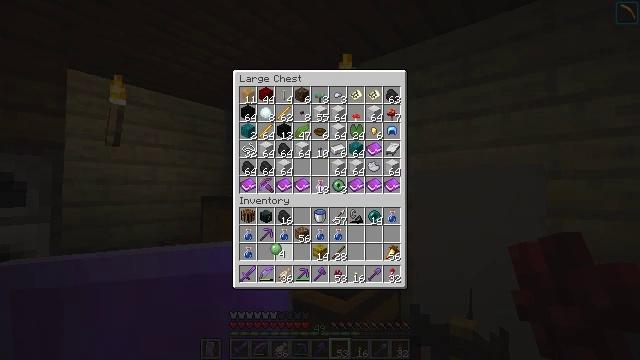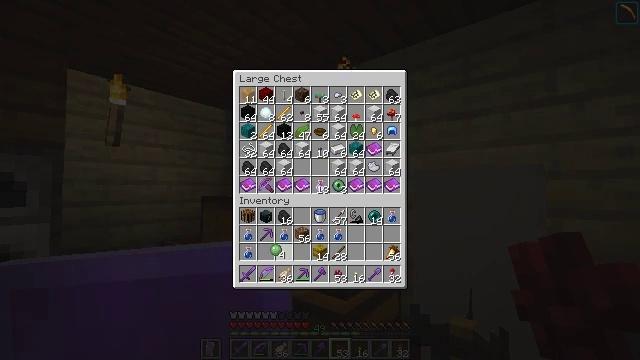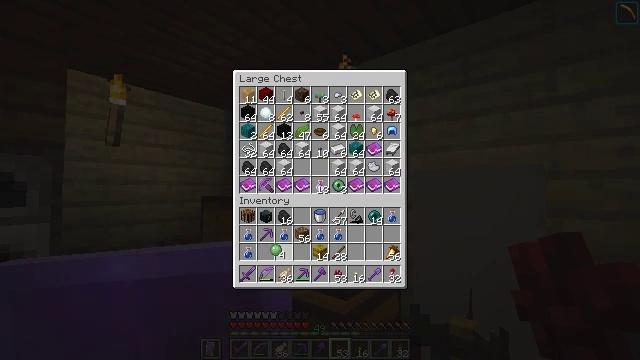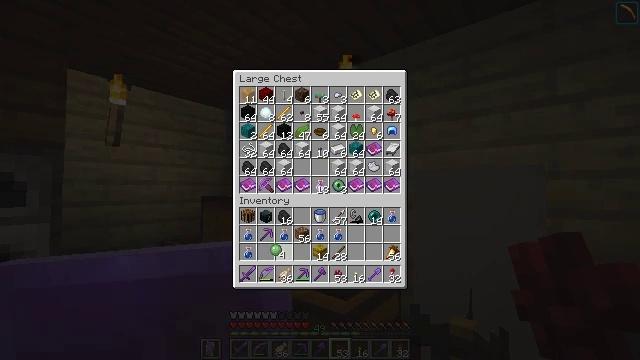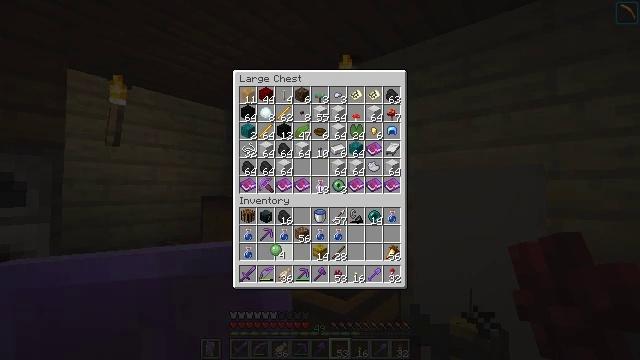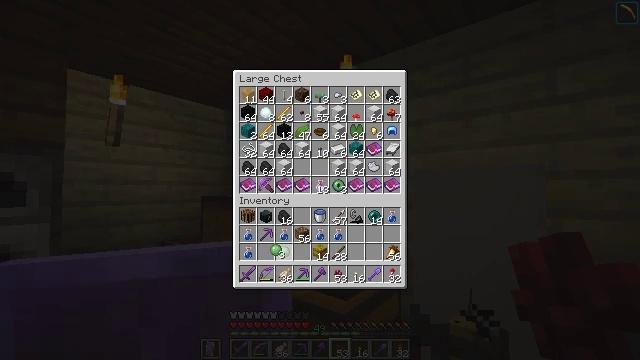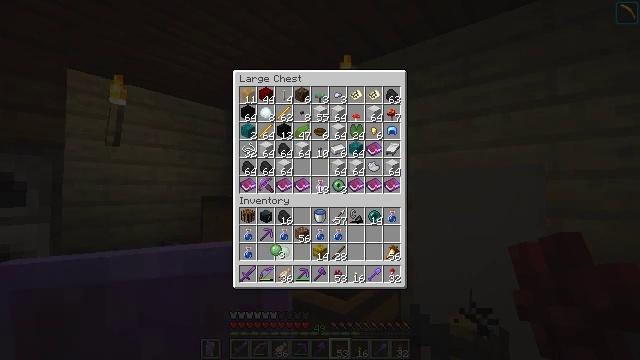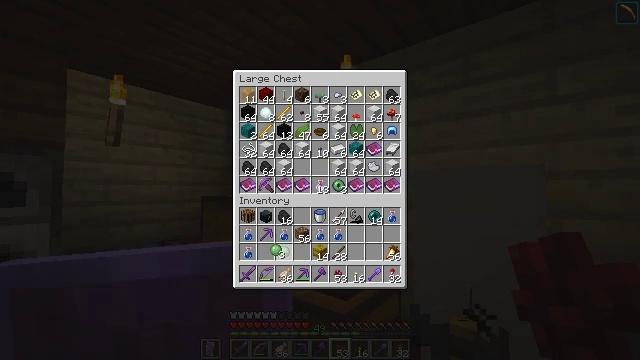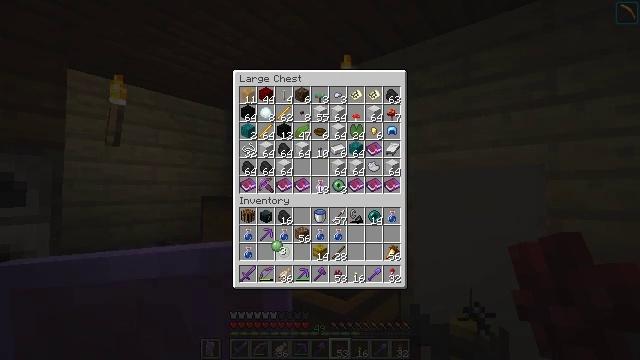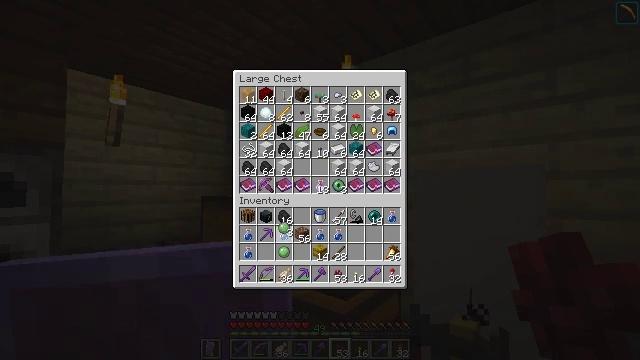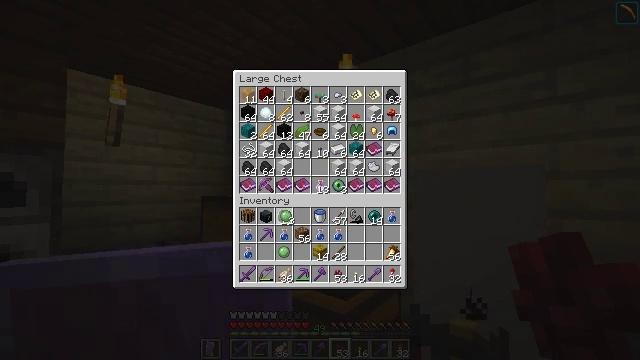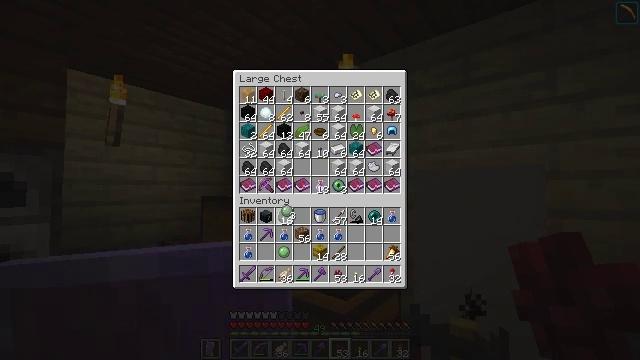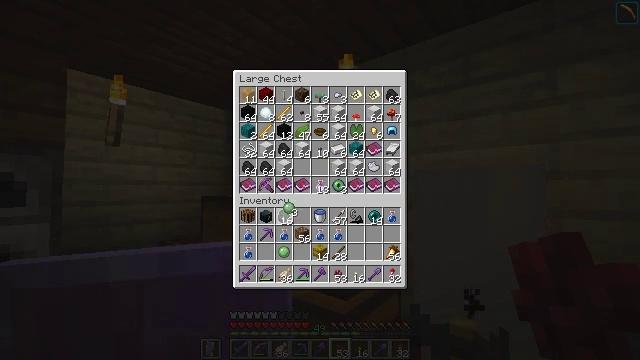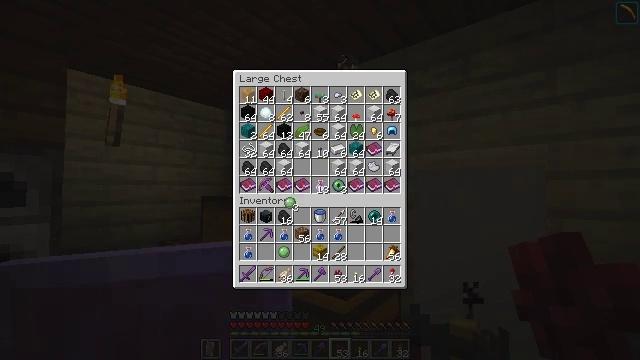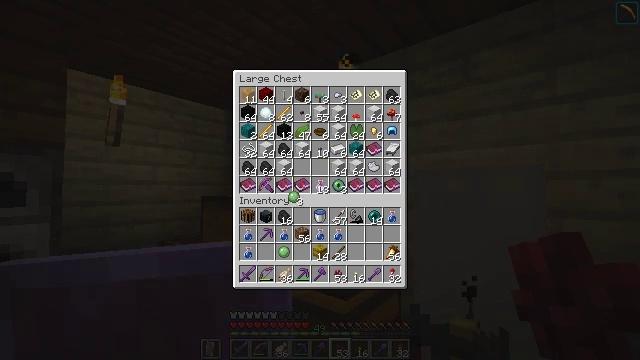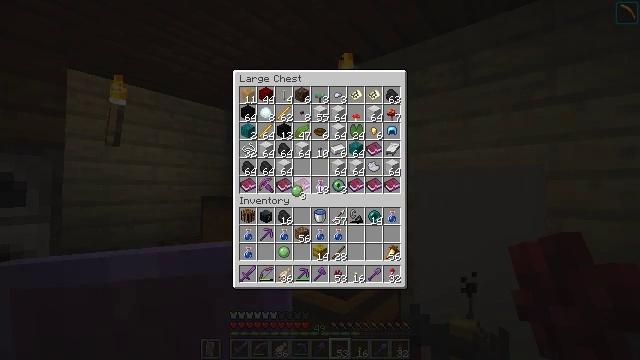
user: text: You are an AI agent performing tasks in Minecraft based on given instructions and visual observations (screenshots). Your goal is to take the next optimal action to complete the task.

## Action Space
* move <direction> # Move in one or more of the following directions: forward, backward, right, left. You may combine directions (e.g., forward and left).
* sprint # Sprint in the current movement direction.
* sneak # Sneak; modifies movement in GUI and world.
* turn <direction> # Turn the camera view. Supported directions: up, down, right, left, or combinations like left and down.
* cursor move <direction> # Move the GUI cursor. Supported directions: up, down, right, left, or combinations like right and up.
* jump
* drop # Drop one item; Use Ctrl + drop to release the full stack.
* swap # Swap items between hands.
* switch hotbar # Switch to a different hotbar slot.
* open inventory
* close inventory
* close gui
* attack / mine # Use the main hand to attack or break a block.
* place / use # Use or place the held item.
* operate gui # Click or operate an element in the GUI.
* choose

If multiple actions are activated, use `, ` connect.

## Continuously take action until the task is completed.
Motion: motion action
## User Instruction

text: Turn blaze rods into blaze powder.
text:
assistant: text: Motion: no_op
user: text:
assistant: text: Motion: no_op
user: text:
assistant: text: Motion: choose
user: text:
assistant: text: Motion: choose
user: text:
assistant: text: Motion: no_op
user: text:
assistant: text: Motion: no_op
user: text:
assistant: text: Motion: no_op
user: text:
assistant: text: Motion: no_op
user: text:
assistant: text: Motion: cursor move up
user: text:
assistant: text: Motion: cursor move up
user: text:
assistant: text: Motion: no_op
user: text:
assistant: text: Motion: no_op
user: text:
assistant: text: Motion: no_op
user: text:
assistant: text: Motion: no_op
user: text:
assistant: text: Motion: no_op
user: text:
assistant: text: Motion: no_op
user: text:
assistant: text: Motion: no_op
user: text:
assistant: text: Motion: no_op
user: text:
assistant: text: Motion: no_op
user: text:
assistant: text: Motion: no_op
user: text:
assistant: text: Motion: no_op
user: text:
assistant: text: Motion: no_op
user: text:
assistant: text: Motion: no_op
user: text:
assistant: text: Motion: no_op
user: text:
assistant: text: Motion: no_op
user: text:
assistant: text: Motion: no_op
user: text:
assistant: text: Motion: no_op
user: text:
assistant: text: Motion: operate gui
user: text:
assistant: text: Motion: operate gui
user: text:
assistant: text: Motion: operate gui